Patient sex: M
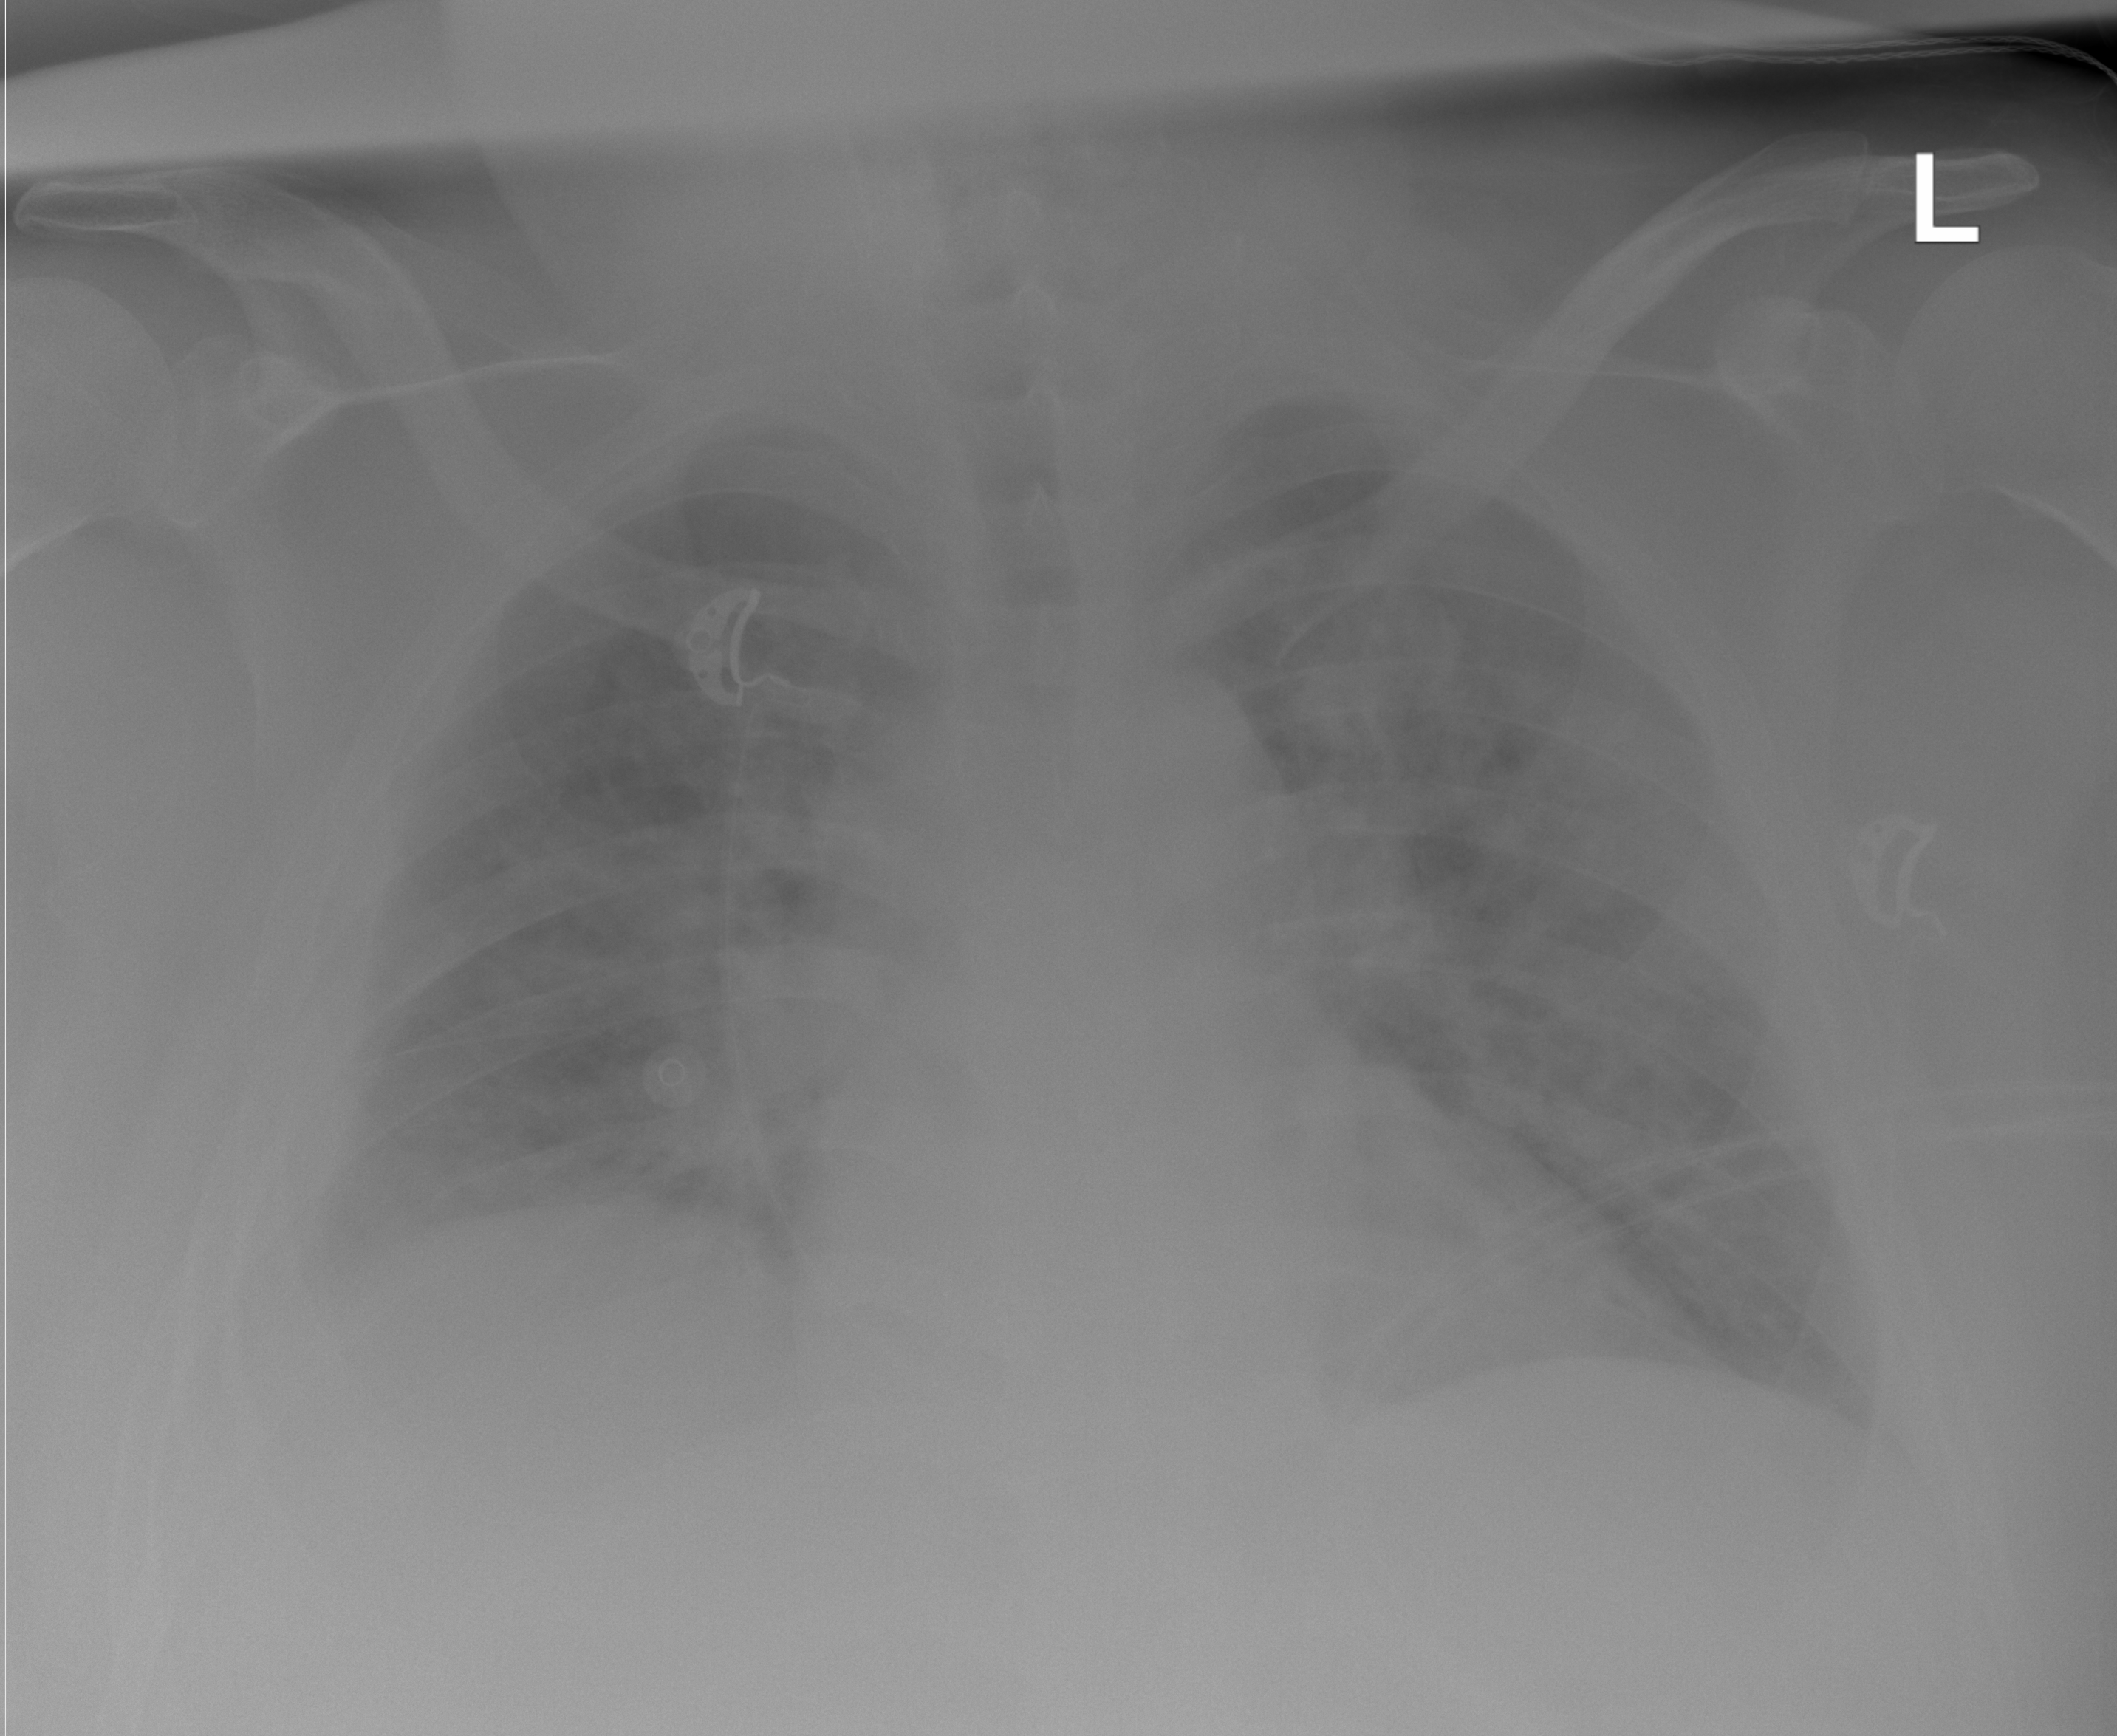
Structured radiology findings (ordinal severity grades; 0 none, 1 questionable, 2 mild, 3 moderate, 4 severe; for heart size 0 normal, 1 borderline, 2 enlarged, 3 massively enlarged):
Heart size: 2
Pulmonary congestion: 2
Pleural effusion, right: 0
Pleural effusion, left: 0
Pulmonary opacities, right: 2
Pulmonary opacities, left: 2
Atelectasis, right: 0
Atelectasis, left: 0